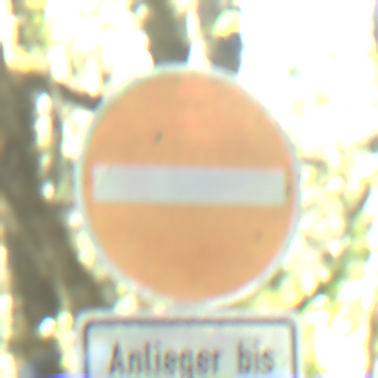
Verkehrszeichen: VerbotDerEinfahrt
Zusatzzeichen unten: SonstigeFahrzeugePersonengruppenFrei3
Umgebung: Outdoor, Nature
Tageszeit: Midday
Wetter: Clear
Licht: Natural
Jahreszeit: NotSpecified
Kontrast: LowContrast